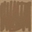
Piece: xx